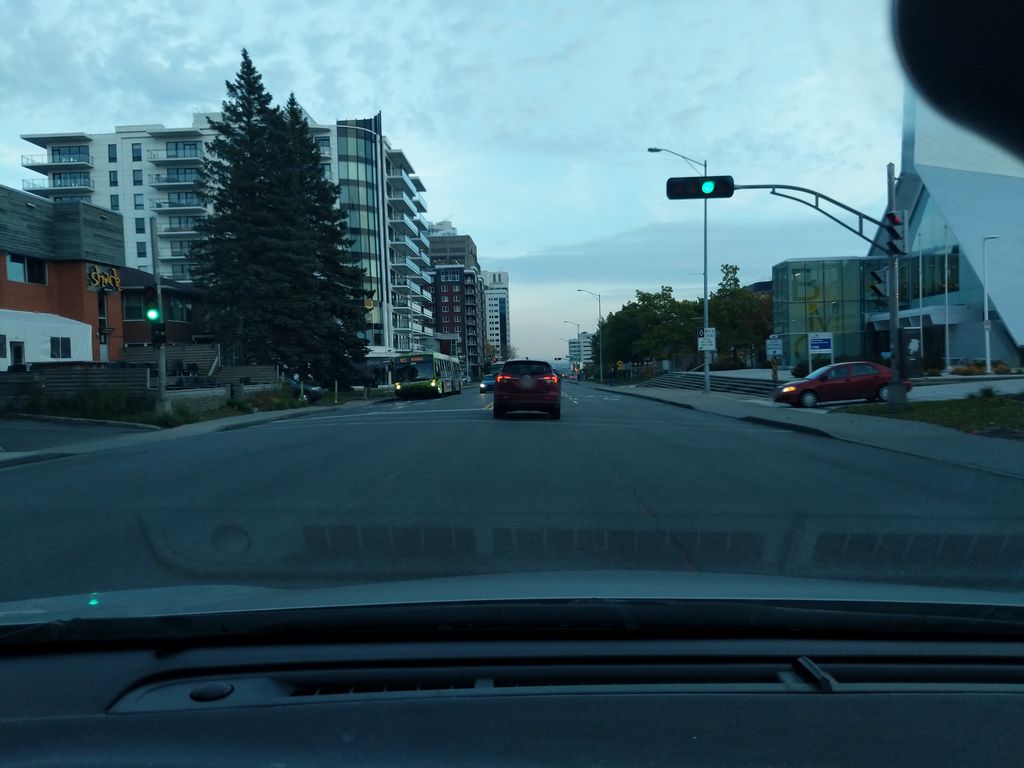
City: quebec_city